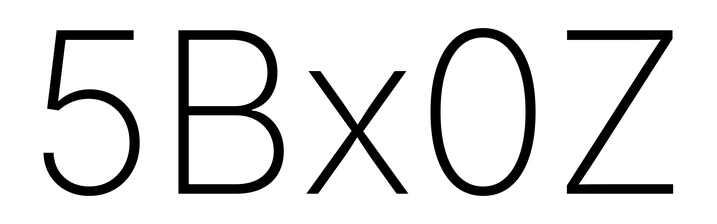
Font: Inter_ExtraLight